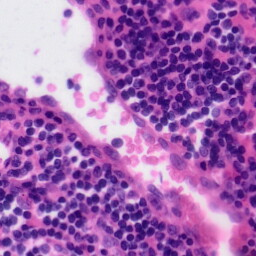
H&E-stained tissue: Tonsil